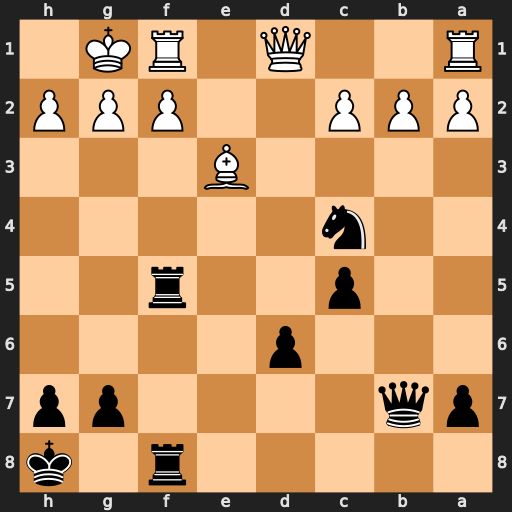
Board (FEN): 5r1k/pq4pp/3p4/2p2r2/2n5/4B3/PPP2PPP/R2Q1RK1
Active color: b
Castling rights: -
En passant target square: -
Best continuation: Nxe3 fxe3 Rxf1+ Qxf1 Rxf1+